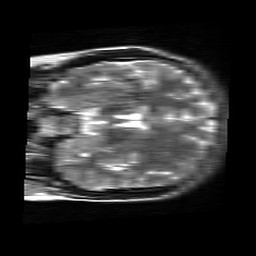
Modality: T2w
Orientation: coronal
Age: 22
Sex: female
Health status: healthy
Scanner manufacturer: siemens
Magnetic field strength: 3 T
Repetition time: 4.01 s
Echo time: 0.116 s